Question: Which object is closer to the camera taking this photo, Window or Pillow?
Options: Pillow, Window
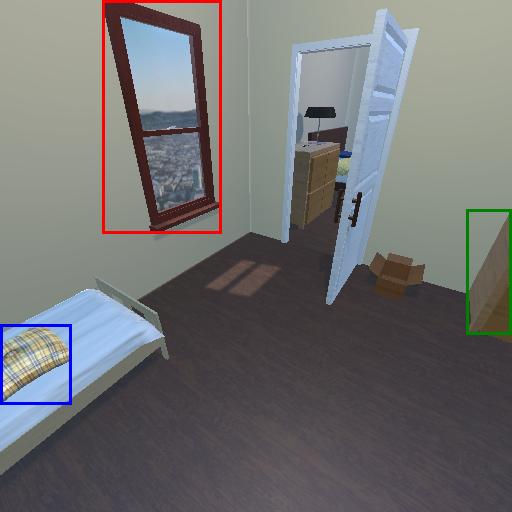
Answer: Pillow